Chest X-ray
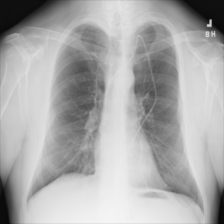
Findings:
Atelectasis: negative
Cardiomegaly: negative
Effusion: negative
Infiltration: negative
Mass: negative
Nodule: negative
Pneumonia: negative
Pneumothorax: negative
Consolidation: negative
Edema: negative
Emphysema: negative
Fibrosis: negative
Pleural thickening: negative
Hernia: negative